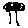
Label: tree